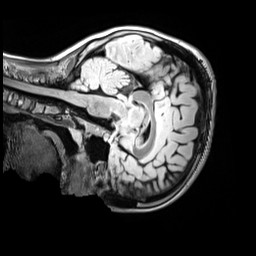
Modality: FLAIR
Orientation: sagittal
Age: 10
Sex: male
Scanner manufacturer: siemens
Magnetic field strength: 3 T
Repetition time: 5 s
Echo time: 0.388 s